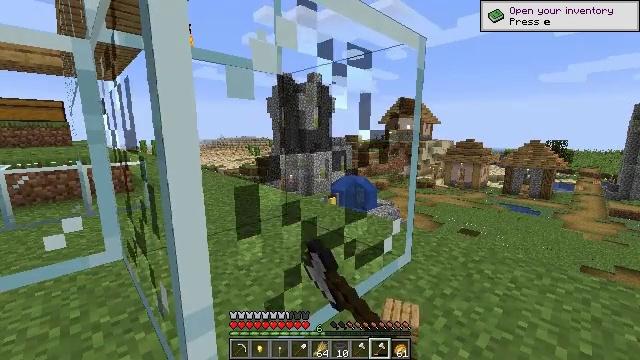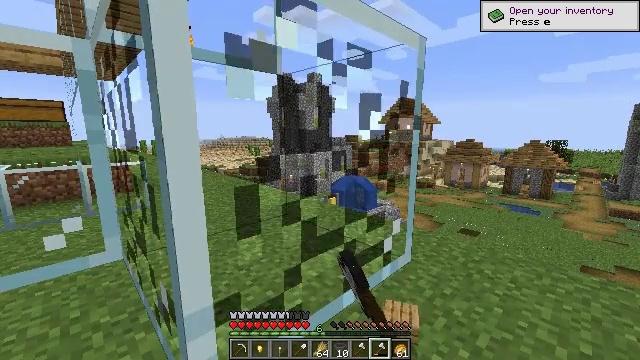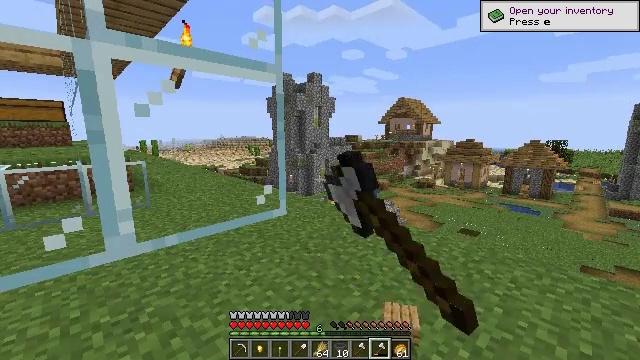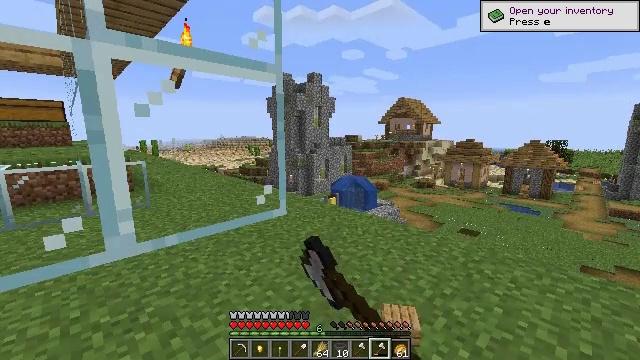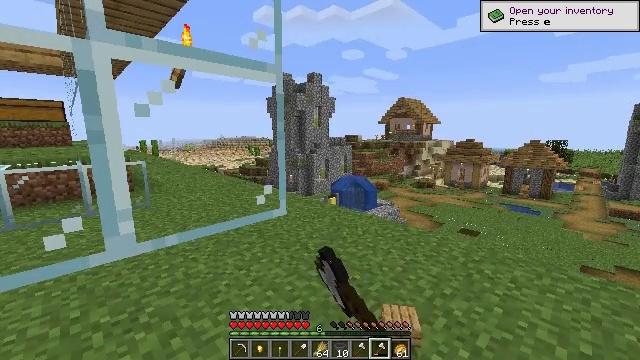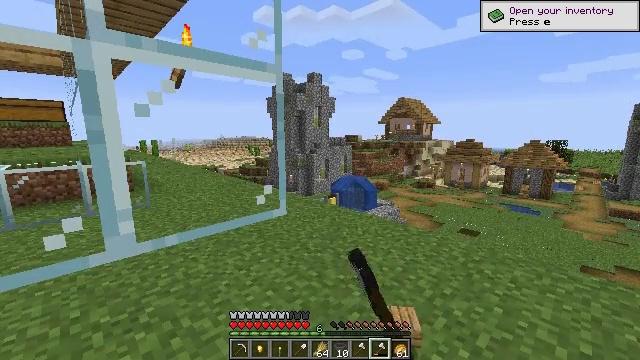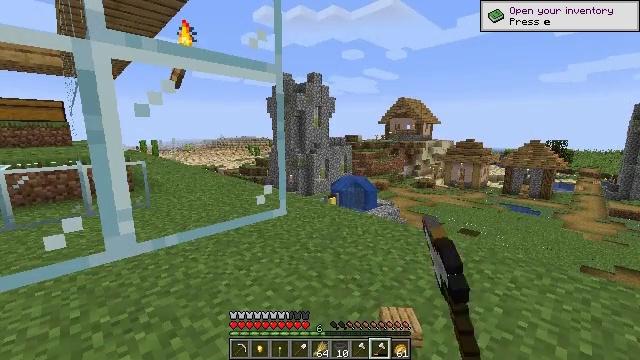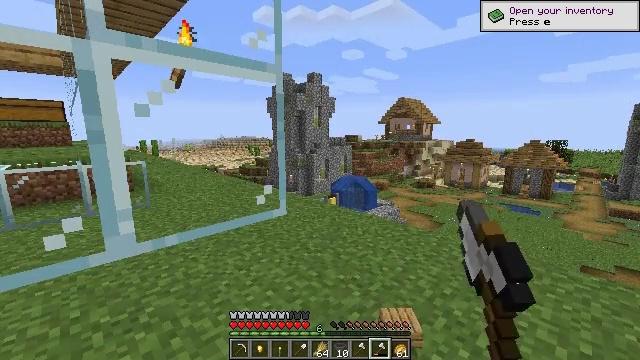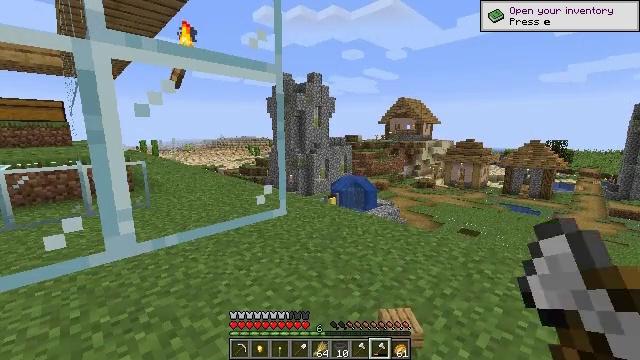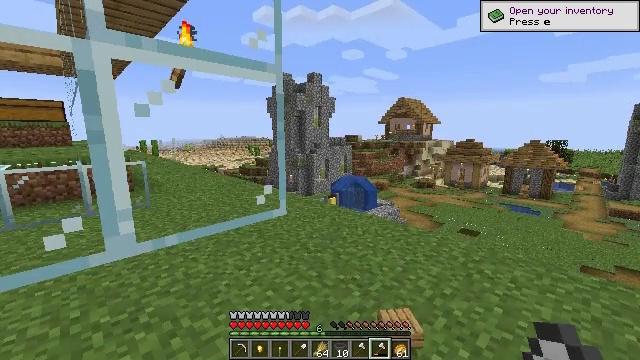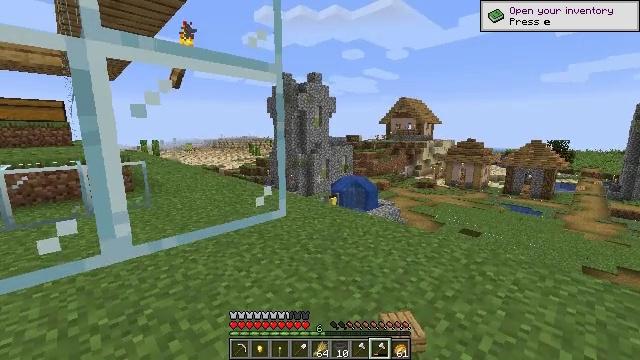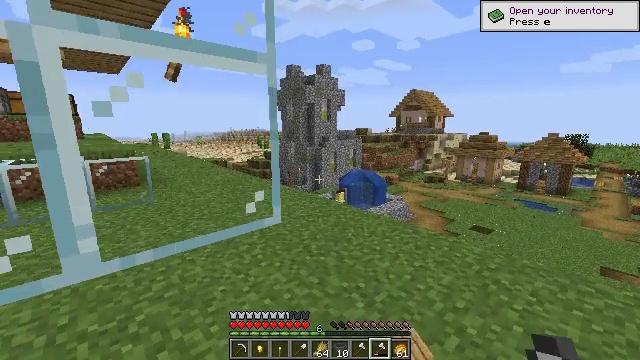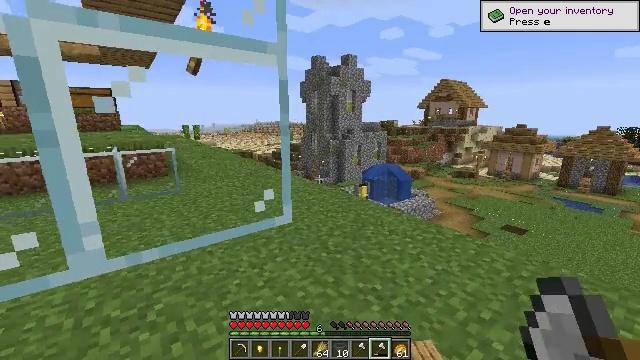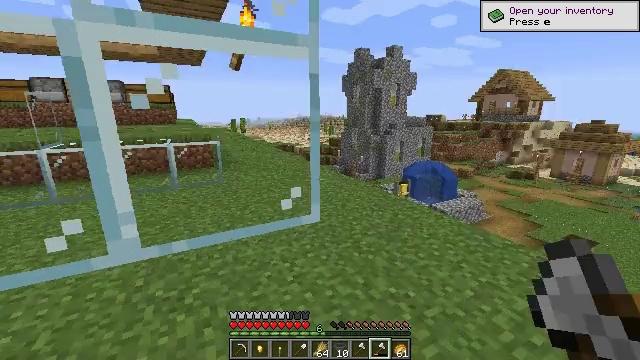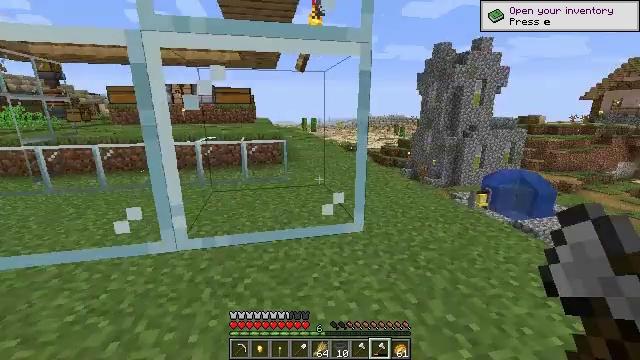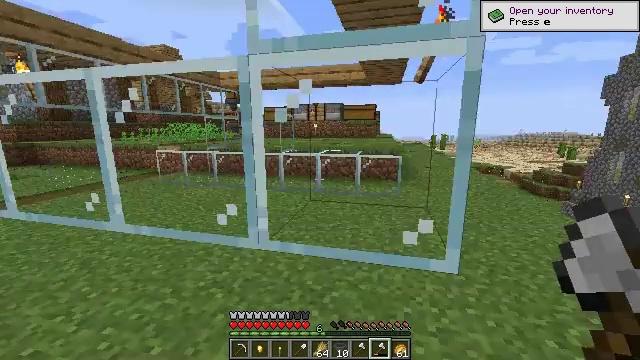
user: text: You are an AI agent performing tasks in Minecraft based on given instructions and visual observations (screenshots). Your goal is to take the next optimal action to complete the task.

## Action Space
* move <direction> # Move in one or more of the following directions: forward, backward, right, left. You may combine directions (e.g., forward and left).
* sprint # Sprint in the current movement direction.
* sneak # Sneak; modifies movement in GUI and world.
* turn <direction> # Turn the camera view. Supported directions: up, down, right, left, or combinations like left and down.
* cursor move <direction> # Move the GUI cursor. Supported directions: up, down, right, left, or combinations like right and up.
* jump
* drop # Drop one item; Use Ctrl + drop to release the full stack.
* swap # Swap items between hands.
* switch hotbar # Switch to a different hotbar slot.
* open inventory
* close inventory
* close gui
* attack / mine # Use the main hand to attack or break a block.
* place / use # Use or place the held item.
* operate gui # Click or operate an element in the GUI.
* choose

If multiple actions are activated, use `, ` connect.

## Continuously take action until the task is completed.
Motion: motion action
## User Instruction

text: Mine the glass to clear the view.
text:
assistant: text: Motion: attack / mine
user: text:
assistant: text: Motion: attack / mine
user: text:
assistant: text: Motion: attack / mine
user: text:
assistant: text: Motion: attack / mine
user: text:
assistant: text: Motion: attack / mine
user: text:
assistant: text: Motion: attack / mine
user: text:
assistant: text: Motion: attack / mine
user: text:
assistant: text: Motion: attack / mine
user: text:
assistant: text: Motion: attack / mine
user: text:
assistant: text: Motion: move forward
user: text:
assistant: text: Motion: move forward and move right, turn left and down
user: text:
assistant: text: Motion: move forward and move right, turn left and down
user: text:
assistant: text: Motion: move forward and move right, turn left and down
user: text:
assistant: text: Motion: move forward and move right, turn left
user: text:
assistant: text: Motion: move forward and move right, turn left and up
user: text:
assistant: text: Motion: move forward and move right, turn left and up
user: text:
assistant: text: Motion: turn left and up
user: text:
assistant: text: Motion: turn left
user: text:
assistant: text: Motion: no_op
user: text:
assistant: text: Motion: no_op
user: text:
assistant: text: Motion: no_op
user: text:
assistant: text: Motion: no_op
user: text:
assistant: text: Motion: no_op
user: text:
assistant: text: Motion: move forward
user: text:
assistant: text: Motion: move forward, turn left
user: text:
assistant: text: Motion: move forward, turn left
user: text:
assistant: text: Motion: move forward, turn left and up
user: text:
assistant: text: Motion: move forward
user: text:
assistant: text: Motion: move forward
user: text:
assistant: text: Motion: move forward